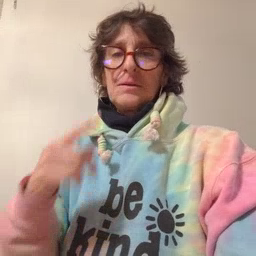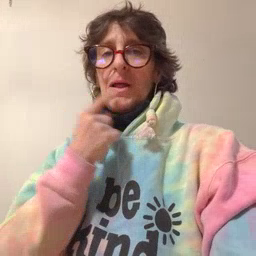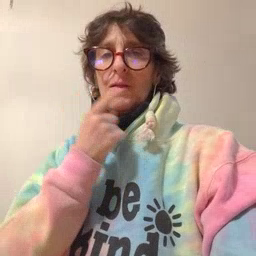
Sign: mouth